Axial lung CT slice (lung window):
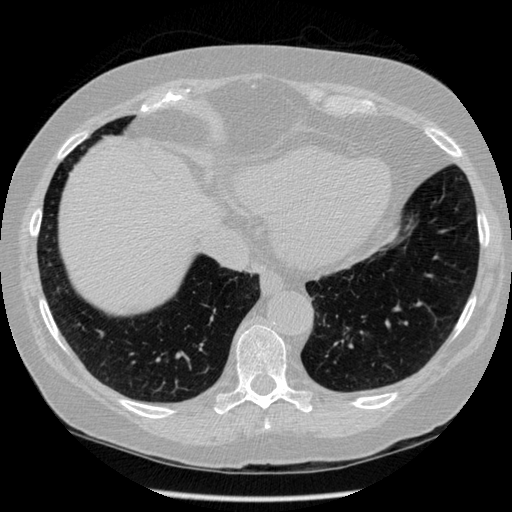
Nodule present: no